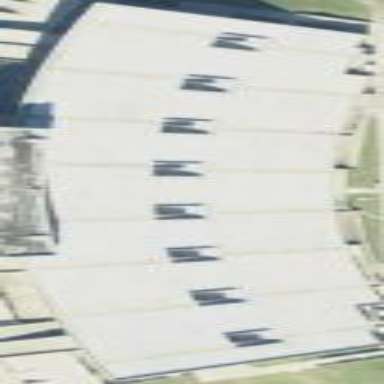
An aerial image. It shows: Grandstand building.